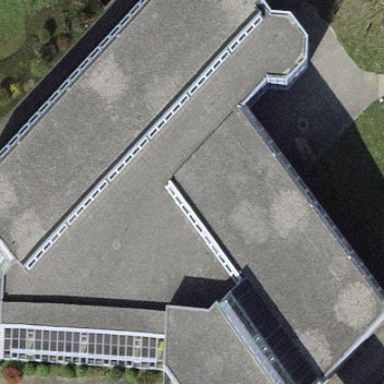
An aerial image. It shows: School building.